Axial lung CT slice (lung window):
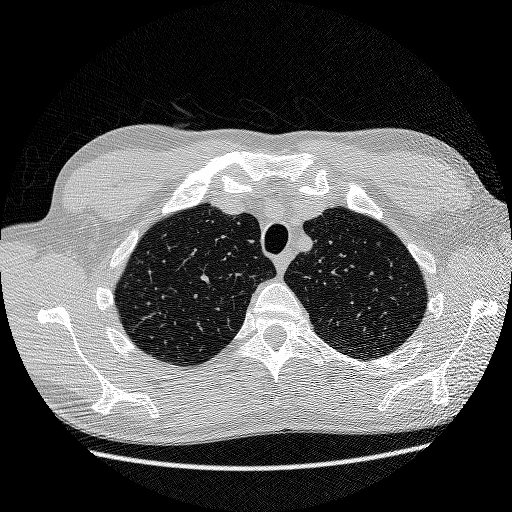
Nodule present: no